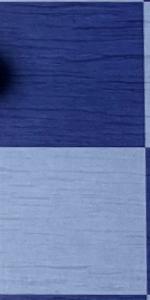
Label: Empty